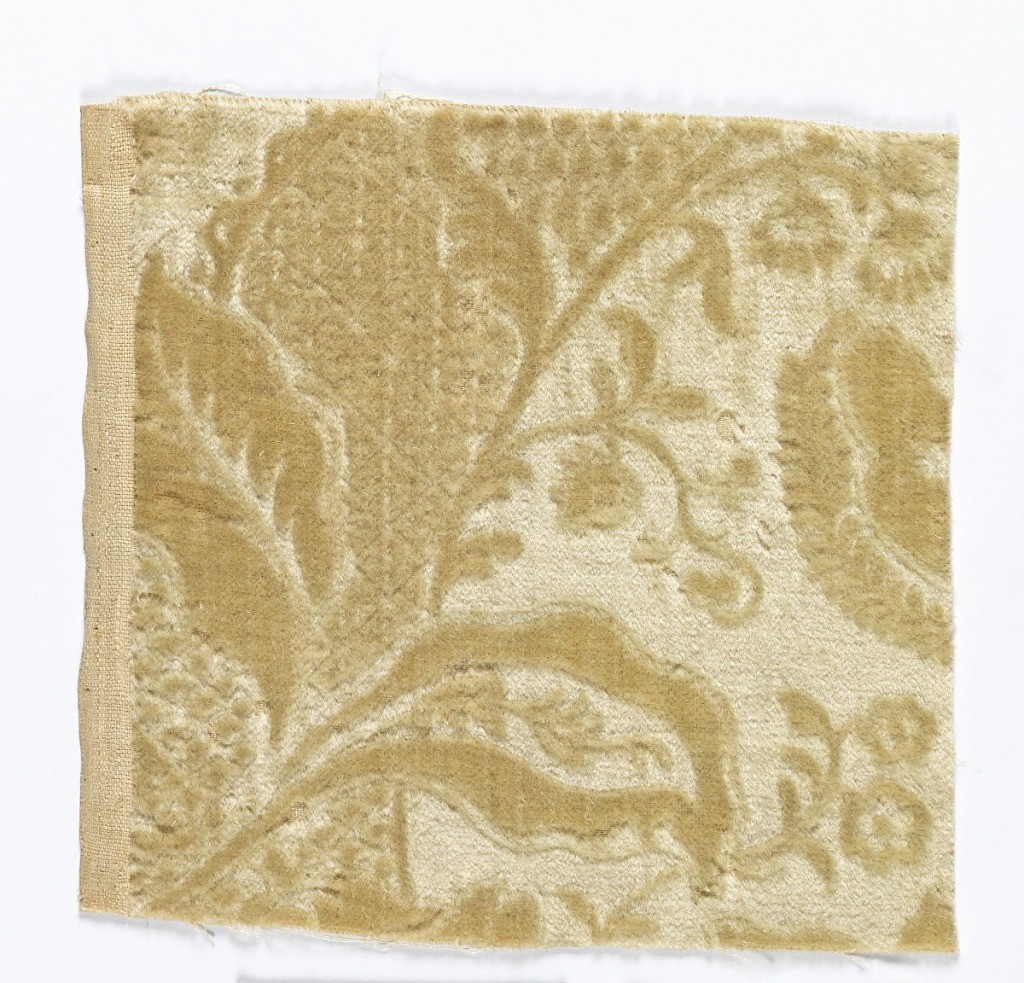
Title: Fragment
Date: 19th century
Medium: wool, linen Technique: cut supplementary warp pile (velvet), embossed
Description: Fragment of cream-colored velvet with a stamped design of a large-scale floral design. Made in imitation of Flemish sixteenth century wool velvet.